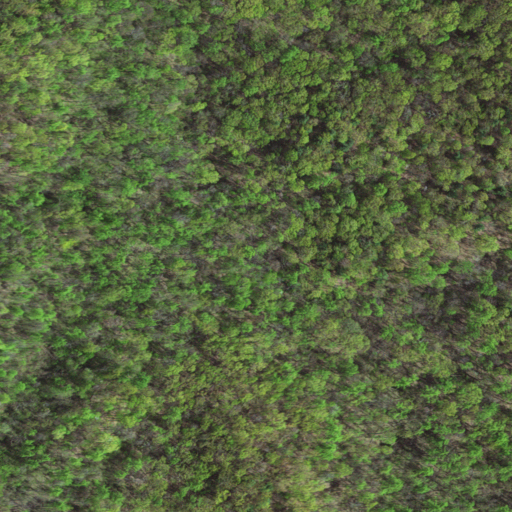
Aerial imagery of valley in Virginia named Bear Hollow containing deciduous forest and mixed forest